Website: home-depot
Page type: account-dashboard
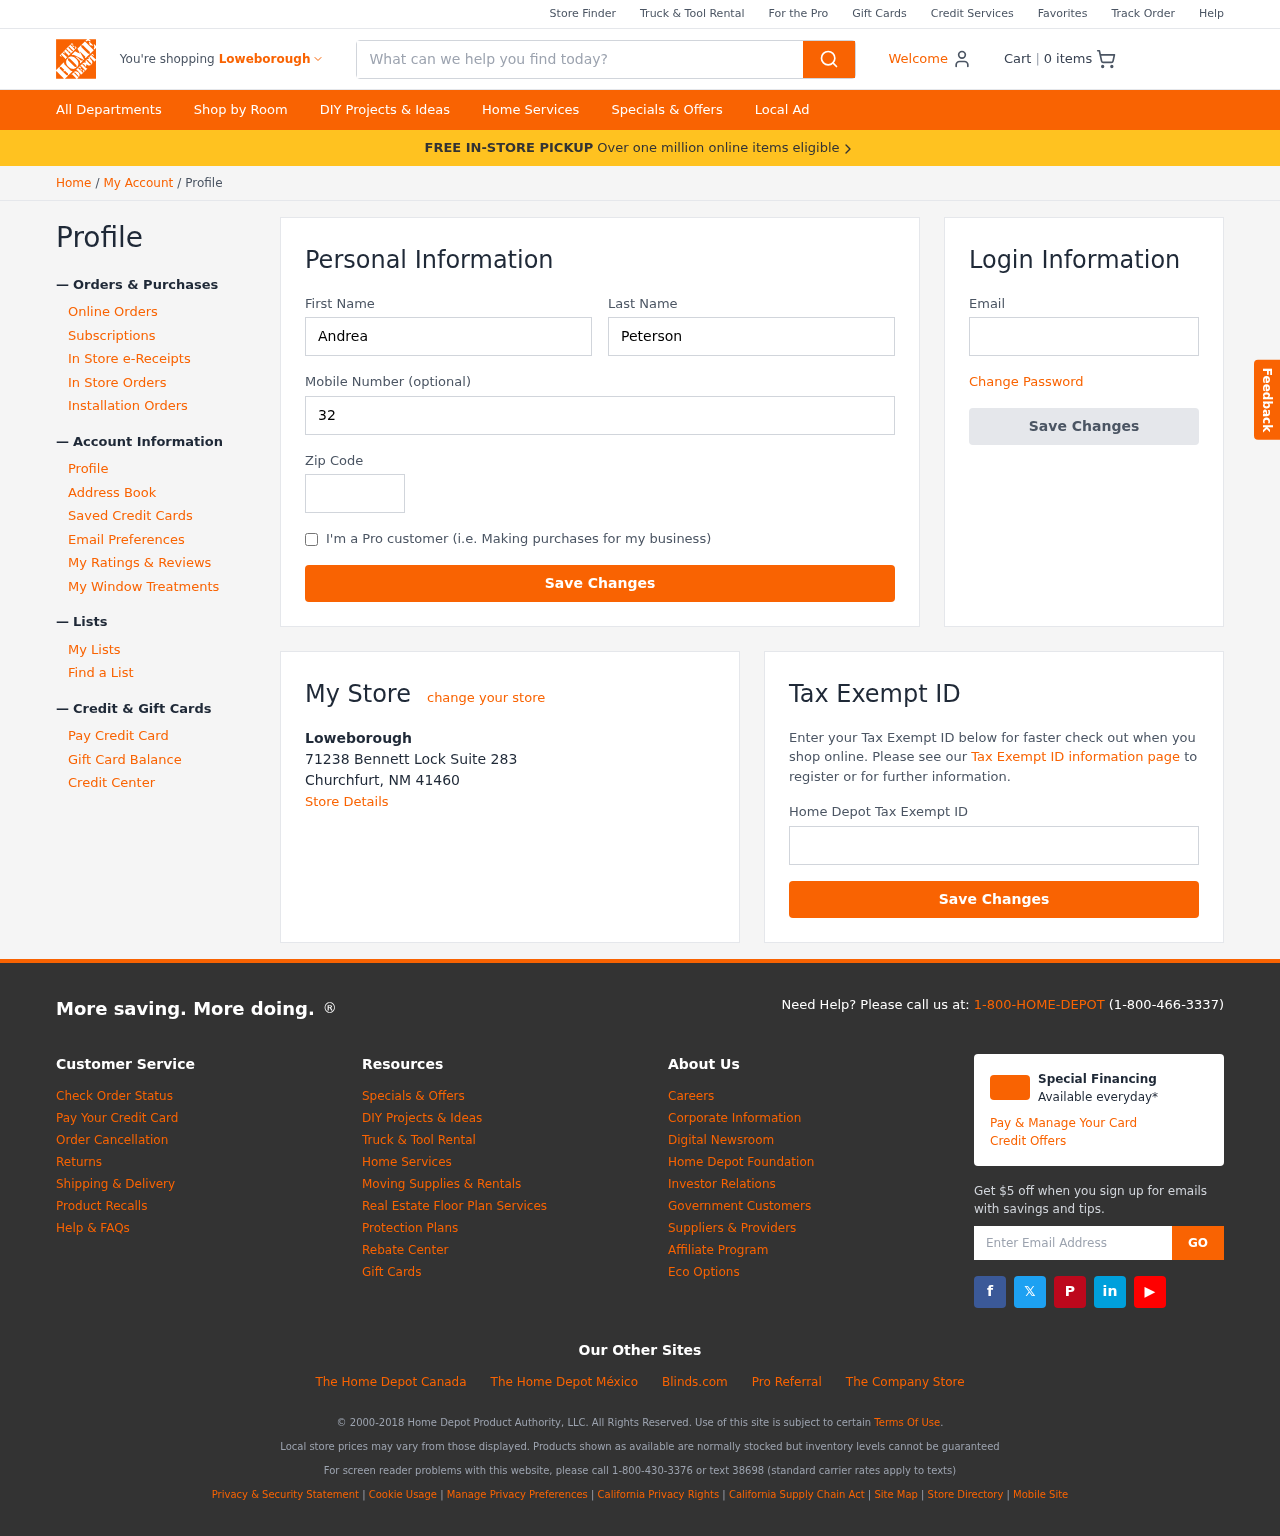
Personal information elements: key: PII_CITY
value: Loweborough
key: PII_EMAIL
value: andrea.peterson@yahoo.com
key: PII_FIRSTNAME
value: Andrea
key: PII_LASTNAME
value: Peterson
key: PII_LOCATION1_CITY_STATE_ZIP
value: Churchfurt, NM 41460
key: PII_LOCATION1_NAME
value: Loweborough
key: PII_LOCATION1_STREET
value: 71238 Bennett Lock Suite 283
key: PII_PHONE
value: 3298760976
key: PII_POSTCODE
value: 89648
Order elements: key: ORDER_NUM_ITEMS
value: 0
Search elements: key: HEADER_SEARCH
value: What can we help you find today?